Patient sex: M
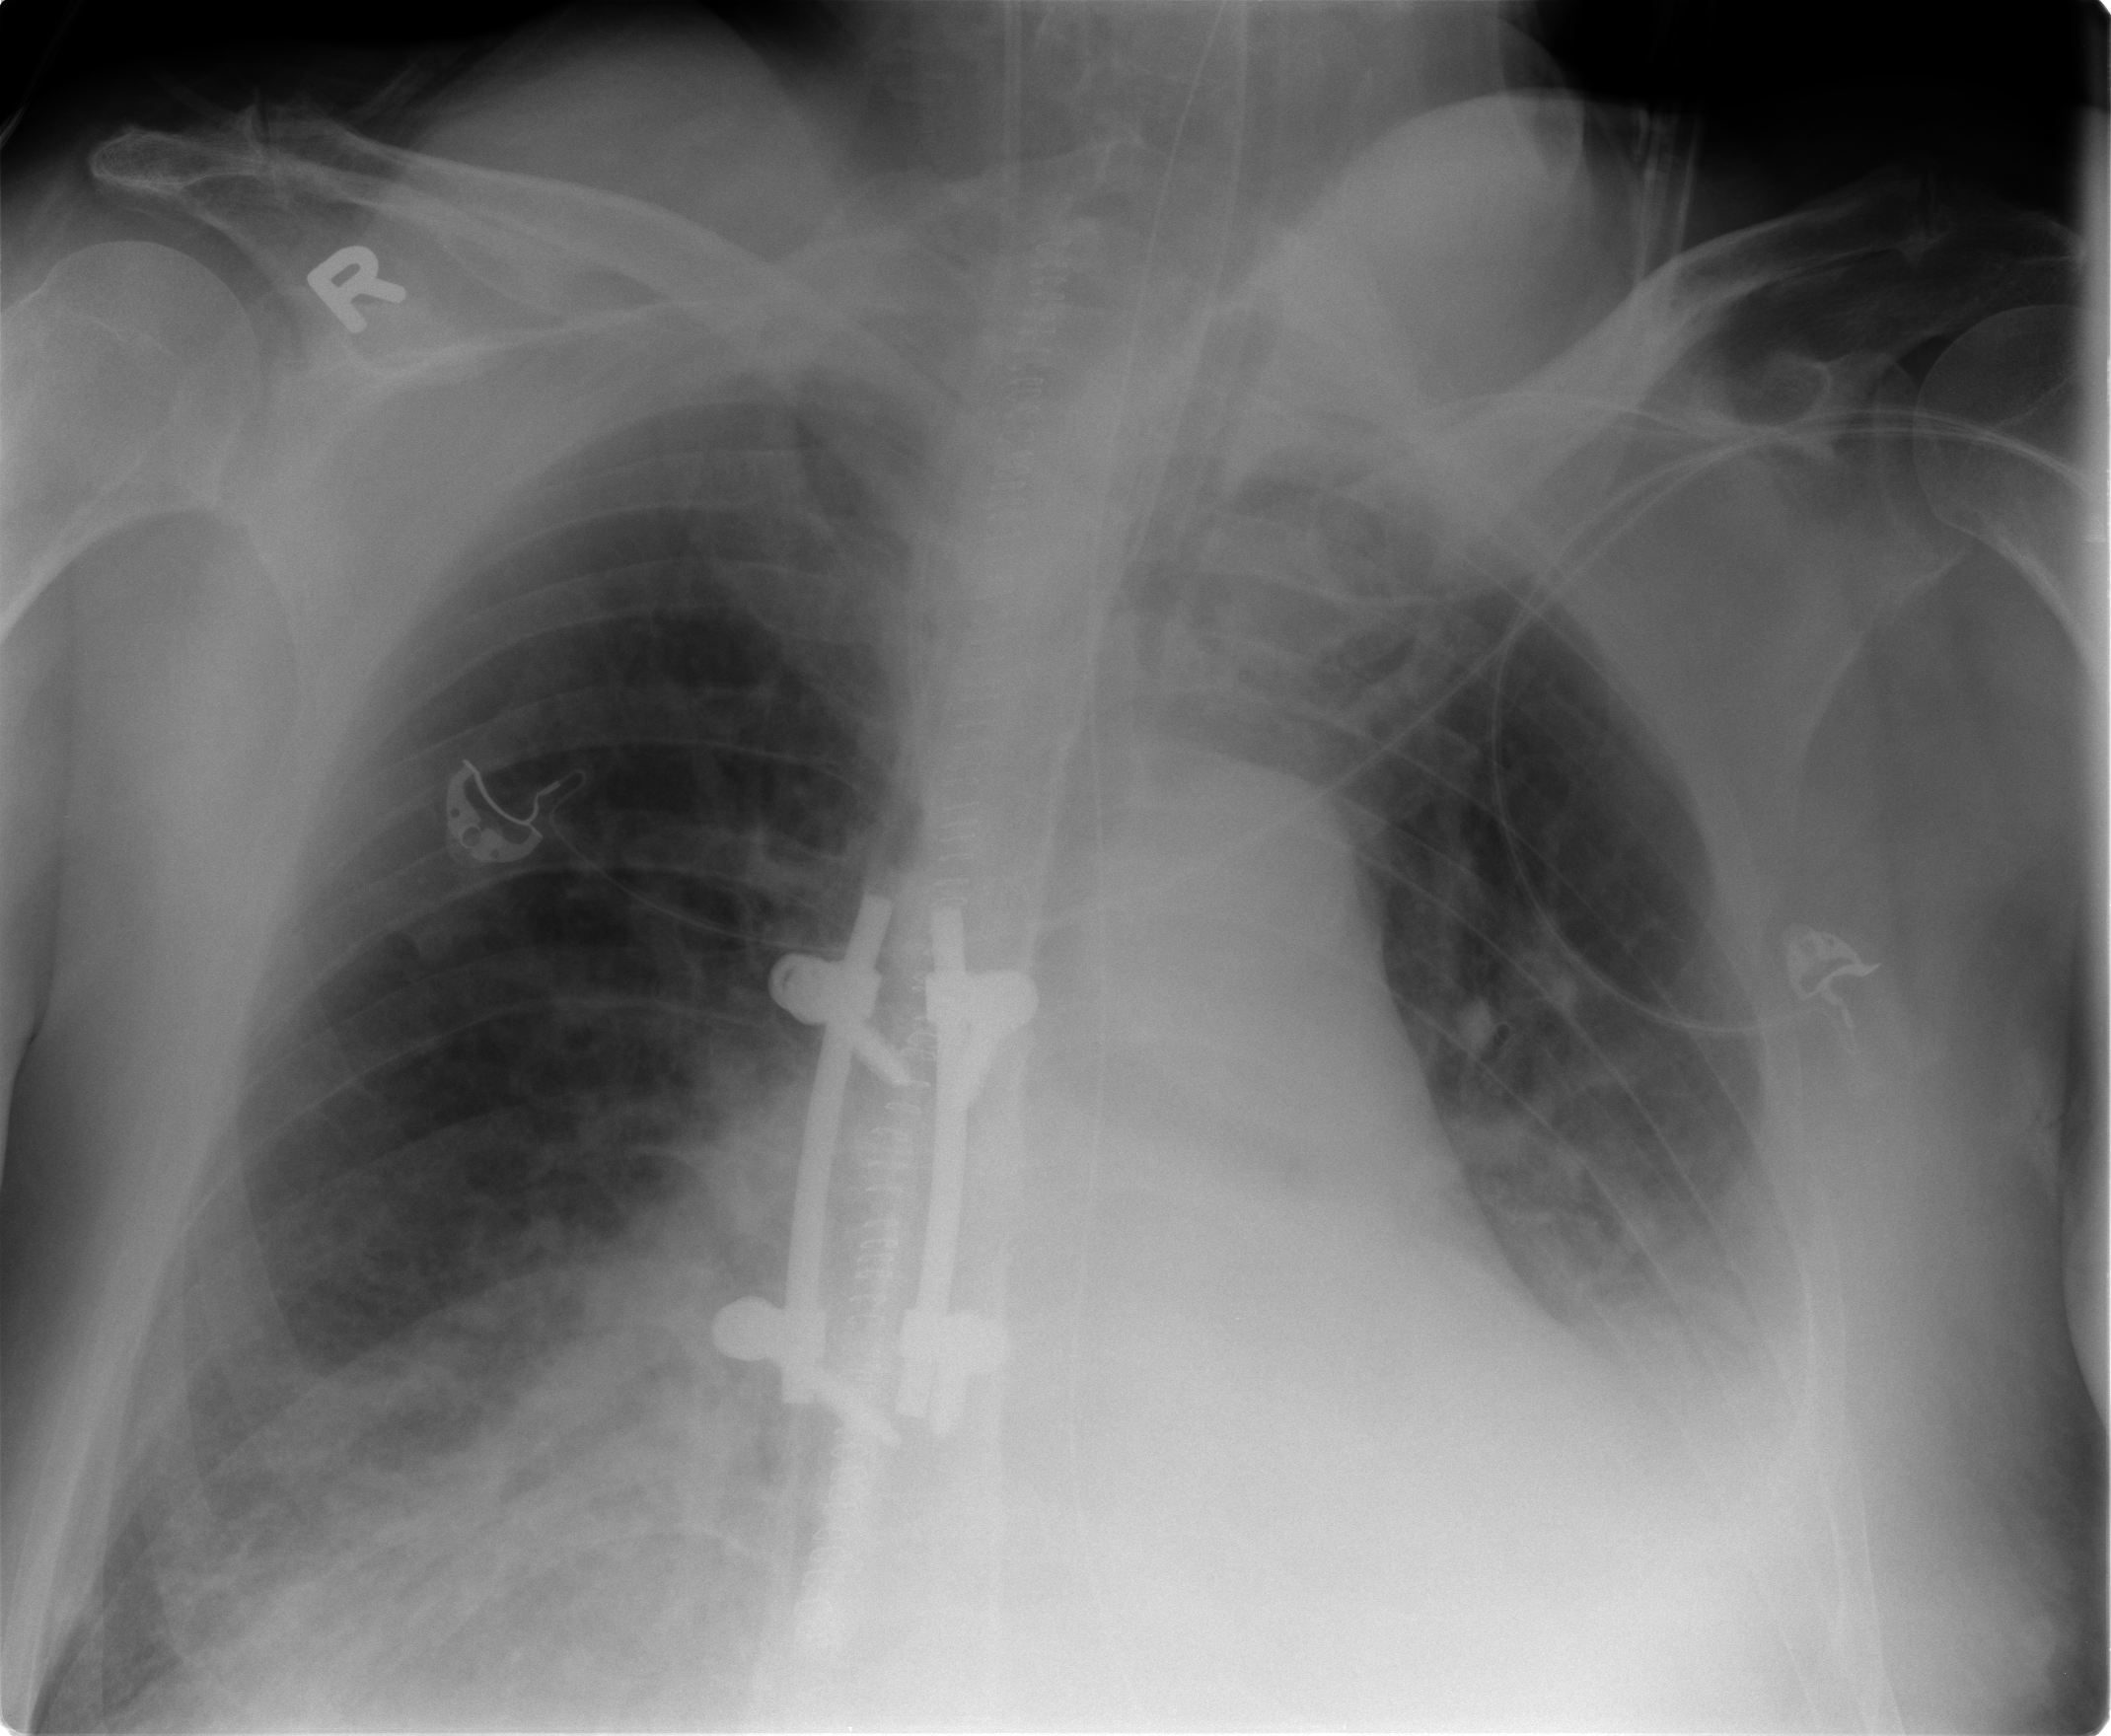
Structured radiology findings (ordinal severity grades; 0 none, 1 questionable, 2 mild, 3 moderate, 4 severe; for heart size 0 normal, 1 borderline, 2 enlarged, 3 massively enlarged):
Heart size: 0
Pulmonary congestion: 1
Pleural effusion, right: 0
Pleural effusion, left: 2
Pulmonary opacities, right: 2
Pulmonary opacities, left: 0
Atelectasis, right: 2
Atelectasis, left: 2